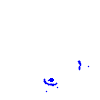
Particle: pion